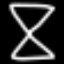
Label: hourglass